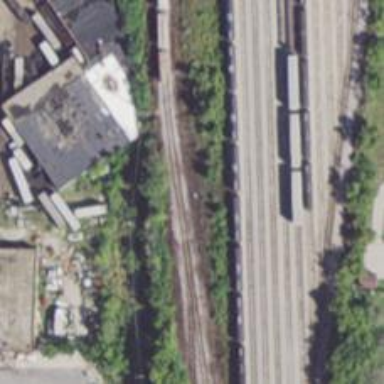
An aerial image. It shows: Abandoned railway yard.